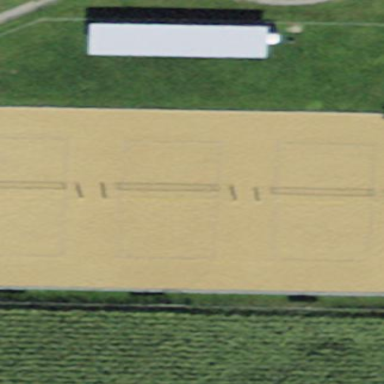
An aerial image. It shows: Sandy pitch designated for beach volleyball.